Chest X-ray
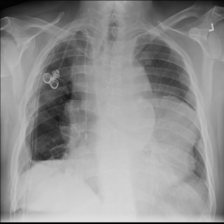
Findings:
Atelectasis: negative
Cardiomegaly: negative
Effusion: negative
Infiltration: negative
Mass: positive
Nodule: negative
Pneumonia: negative
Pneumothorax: positive
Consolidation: negative
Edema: negative
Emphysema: negative
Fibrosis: negative
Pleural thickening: negative
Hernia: negative